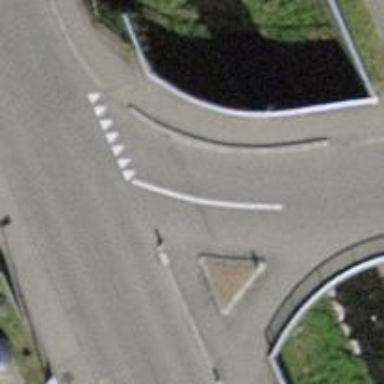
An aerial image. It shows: Road with "give way" sign.